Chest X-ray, AP view. Patient: 46 years old, sex F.
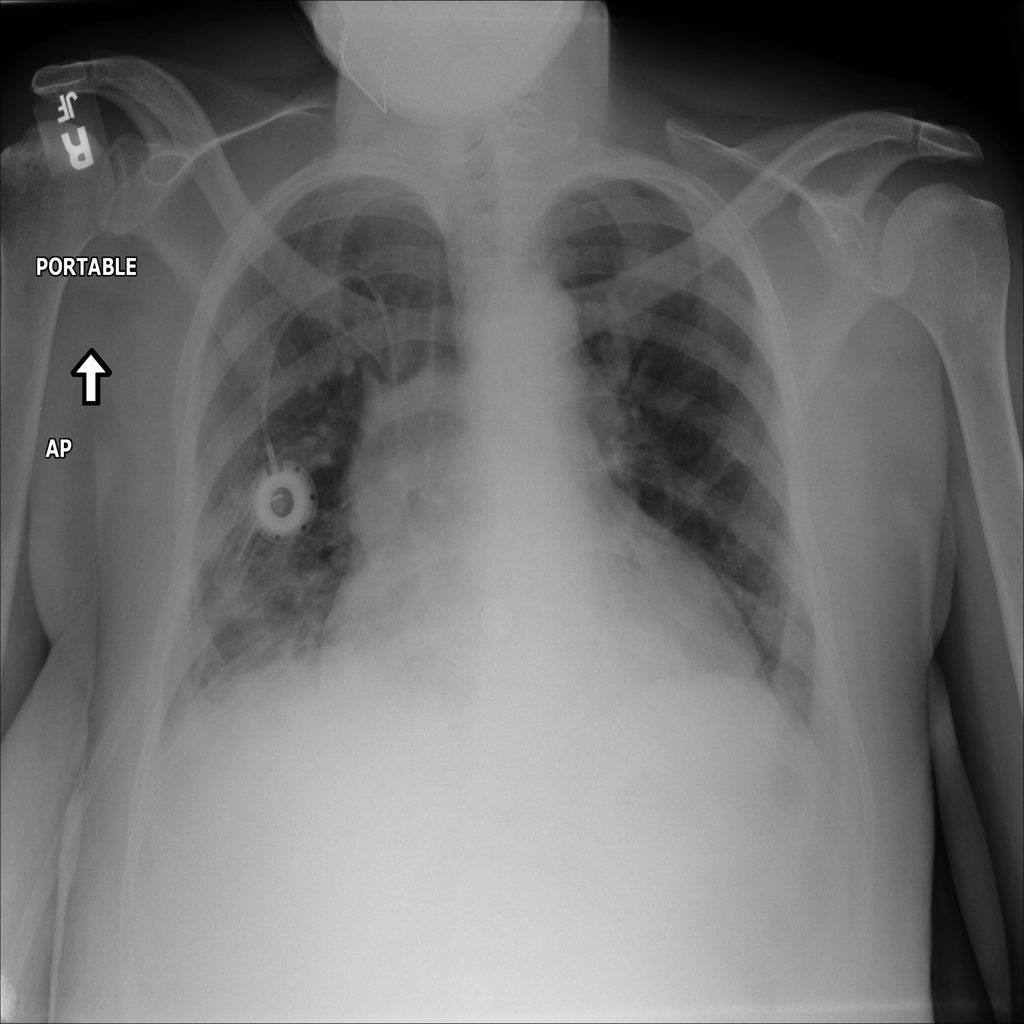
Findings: No Finding